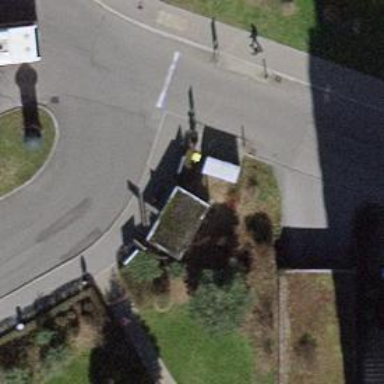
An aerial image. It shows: Post box is visible.